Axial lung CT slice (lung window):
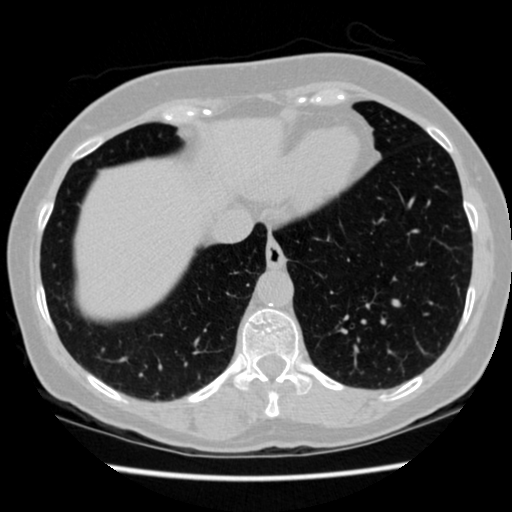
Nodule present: no